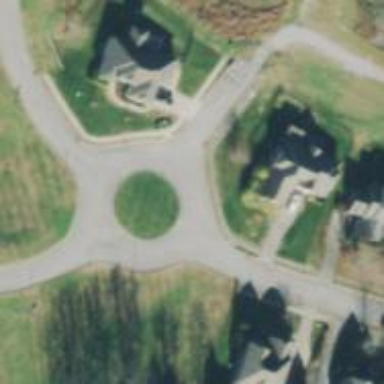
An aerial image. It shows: Asphalt road in residential area leading to roundabout.